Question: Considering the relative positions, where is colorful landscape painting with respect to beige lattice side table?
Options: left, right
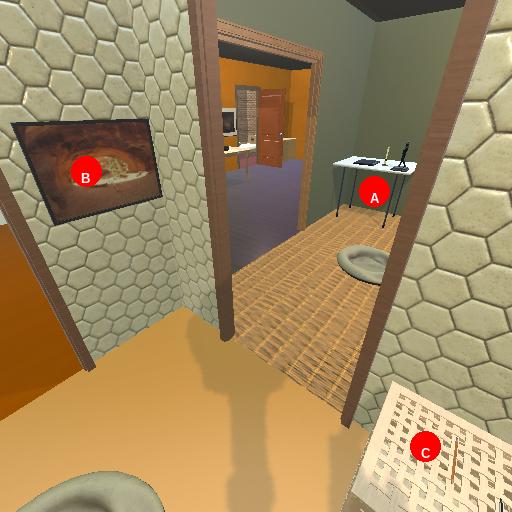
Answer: left